Question: I want to run a search over a range of cells and check if they contain a combination of specific numbers, even better if taken from the string contained in the cell within the same range. i.e: I want to check if cells B2:B16 contain both 1 and 2.
I then want to take the values from column A, in the rows which matched the search, and return them to a single cell in column C.
In the example shown n, cell C2 lists all the ID numbers from Column A from rows, which correspond to the cells in column B which contain a string with the number "1". (Bonus for the one who also adds an automation on extracting the number from each cell's string).
The job gets trickier when descending down the cells in column B, as the search has to find string with a combination of several numbers (AND rule).
The only way I managed to get the results in cell C2 is by using a very long combination of:IF(ISNUMBER(SEARCH, which is not practical, as I need to manually adjust it for each cell in Column C.
The formula is as follows:
'''
=IF(ISNUMBER(SEARCH(D2,B3,14)),A3," ")&IF(ISNUMBER(SEARCH(D2,B4,14)),A4," ")&IF(ISNUMBER(SEARCH(D2,B5,14)),A5," ")&IF(ISNUMBER(SEARCH(D2,B6,14)),A6," ")&IF(ISNUMBER(SEARCH(D2,B7,14)),A7," ")&IF(ISNUMBER(SEARCH(D2,B8,14)),A8," ")&IF(ISNUMBER(SEARCH(D2,B9,14)),A9," ")&IF(ISNUMBER(SEARCH(D2,B10,14)),A10," ")&IF(ISNUMBER(SEARCH(D2,B11,14)),A11," ")&IF(ISNUMBER(SEARCH(D2,B12,14)),A12," ")&IF(ISNUMBER(SEARCH(D2,B13,14)),A13," ")&IF(ISNUMBER(SEARCH(D2,B14,14)),A14," ")&IF(ISNUMBER(SEARCH(D2,B15,14)),A15," ")&IF(ISNUMBER(SEARCH(D2,B16,14)),A16," ")
'''
Any idea on how I can make this whole operation more efficient?

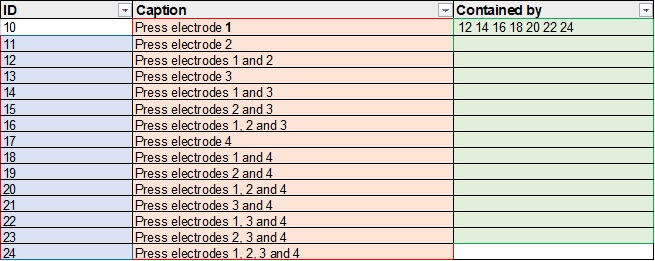
Answer: Try this function:
'''
Function GetMatches(InputCell As Range, SearchRange As Range) As String
Dim MyArray() As Variant
Dim Res As String
Dim X As Long, Y As Long, Z As Long
Dim CL As Range
'Get numbers from target cell
Y = 0
For X = 1 To Len(InputCell.Value)
If Mid(InputCell.Value, X, 1) >= "0" And Mid(InputCell.Value, X, 1) <= "9" Then
Y = Y + 1
ReDim Preserve MyArray(Y)
MyArray(Y) = Mid(InputCell.Value, X, 1)
End If
Next X
'Loop through all cells in specified range
For Each CL In SearchRange
For Z = LBound(MyArray) To UBound(MyArray)
If InStr(1, CL.Value, MyArray(Z)) = 0 Then GoTo 1
Next Z
If CL.Row <> InputCell.Row Then Res = Res & CL.Offset(0,-1).value & " "
1: Next CL
GetMatches = Res
End Function
'''
Call in your sheet by adding this formula in cell 'C2': '=GetMatches(B2,$B$2:$B$16)' and drag down.
For your second request you could do it like so:
'''
Function GetMatches2(InputCell As Range, SearchRange As Range) As String
Dim MyArray() As String
Dim Res As String, Inp As String
Dim X As Long, Y As Long, Z As Long
Dim CL As Range
'Get codes from inputcell
MyArray = Split(Replace(Application.WorksheetFunction.Trim(Right(InputCell, Len(InputCell) - InStr(1, InputCell, ""))), " and ", ""), "")
'Loop through all cells in specified range
For Each CL In SearchRange
For Z = LBound(MyArray) To UBound(MyArray)
Inp = "" & Replace(Application.WorksheetFunction.Trim(Right(CL.Value, Len(CL.Value) - InStr(1, CL.Value, ""))), " and ", "")
If InStr(1, Inp, "" & MyArray(Z)) = 0 Then GoTo 1
Next Z
If CL.Row <> InputCell.Row Then Res = Res & CL.Offset(0, -1).Value & " "
1: Next CL
GetMatches = Res
End Function
'''
Call in your sheet by adding this formula in cell 'C2': '=GetMatches2(B2,$B$2:$B$16)' and drag down.